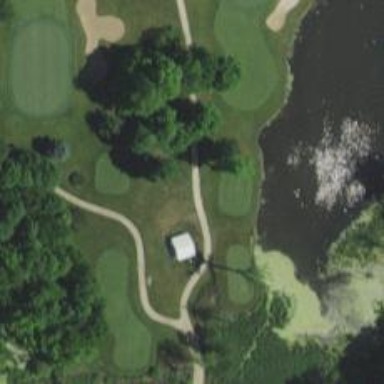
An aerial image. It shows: Path for both roads and golfers.